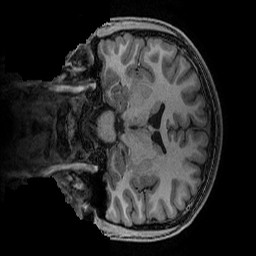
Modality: T1w
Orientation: coronal
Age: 16
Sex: male
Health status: ill
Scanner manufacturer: ge
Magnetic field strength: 3 T
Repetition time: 0.007664 s
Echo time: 0.00342 s